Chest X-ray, AP view. Patient: 47 years old, sex M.
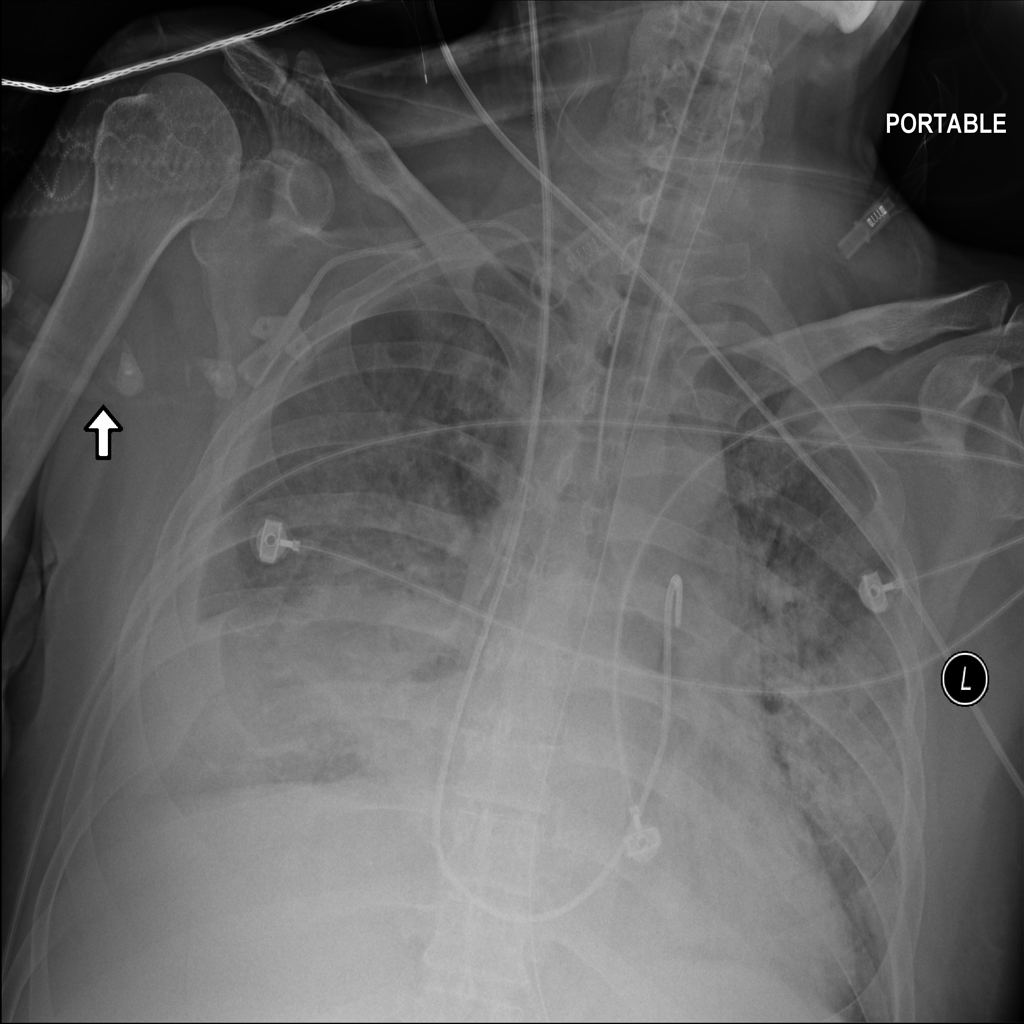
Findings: Effusion